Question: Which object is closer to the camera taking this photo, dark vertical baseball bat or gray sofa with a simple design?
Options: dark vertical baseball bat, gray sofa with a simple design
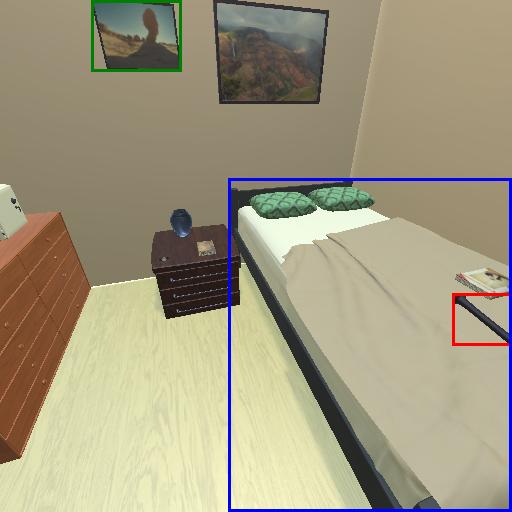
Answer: dark vertical baseball bat